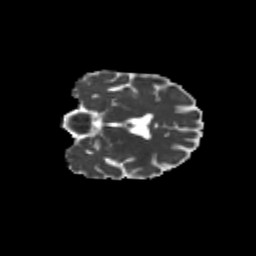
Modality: MD
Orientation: coronal
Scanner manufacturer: siemens
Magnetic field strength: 3 T
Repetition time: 9.2 s
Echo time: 0.084 s